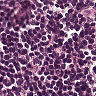
Metastatic tissue present: no